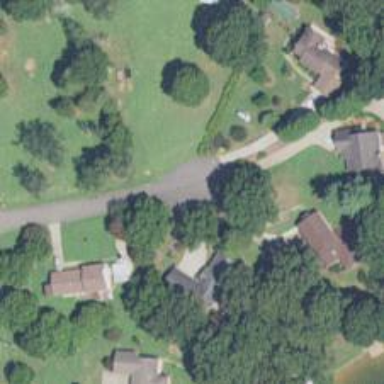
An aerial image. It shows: Residential road.